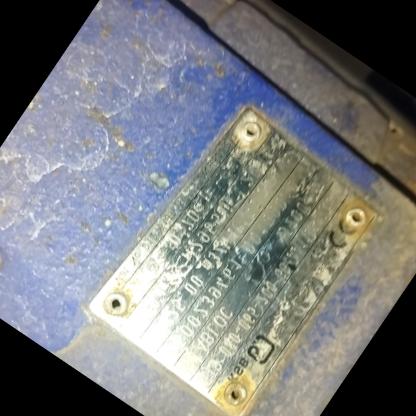
Klasa: tabliczka-znamionowa